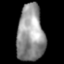
Tissue: lung
Cell type: Epithelial cells
Senescence score: 0.1911
Nuclear area (px): 1498
Mean DAPI intensity: 147.413